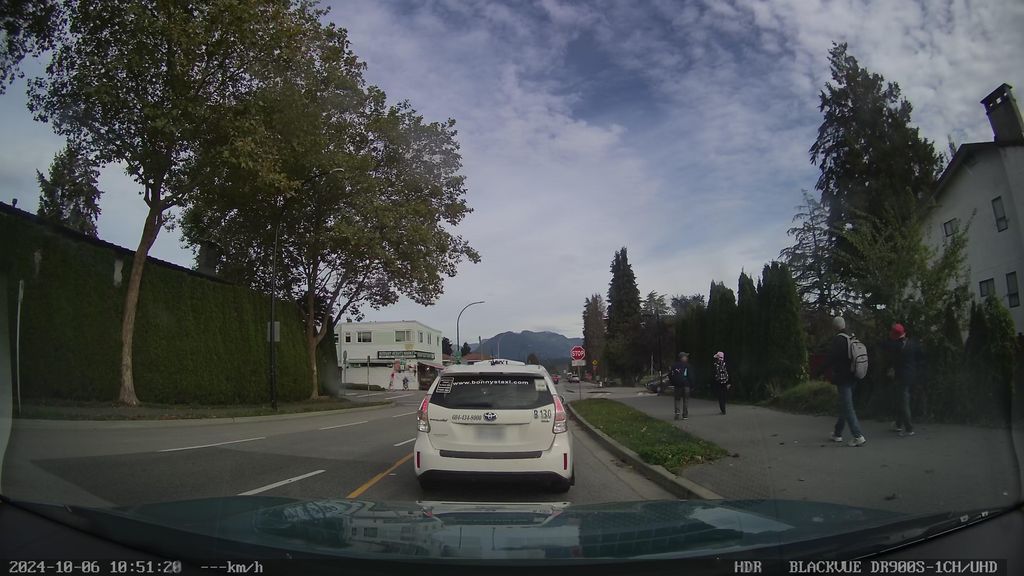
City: vancouver